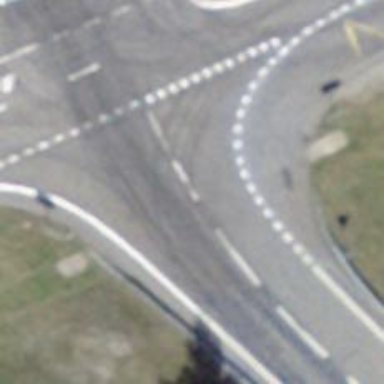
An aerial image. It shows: Trunk link road with asphalt surface.